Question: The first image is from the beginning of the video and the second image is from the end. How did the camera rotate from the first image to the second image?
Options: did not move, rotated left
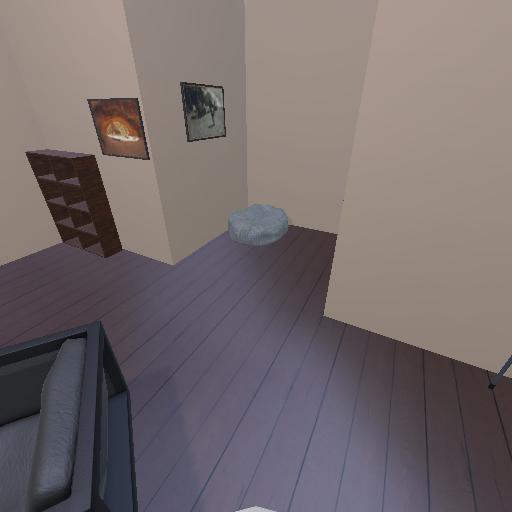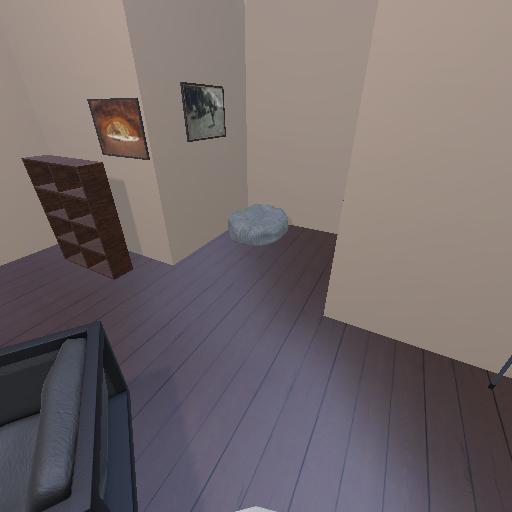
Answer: did not move